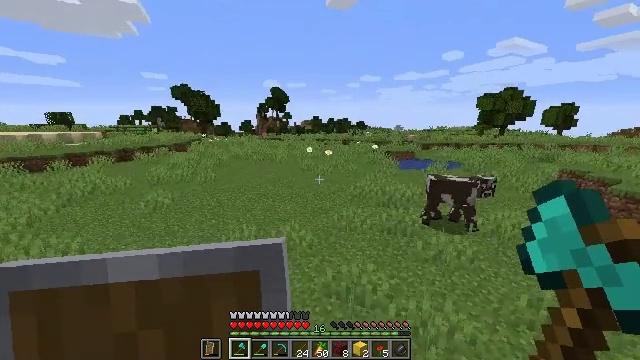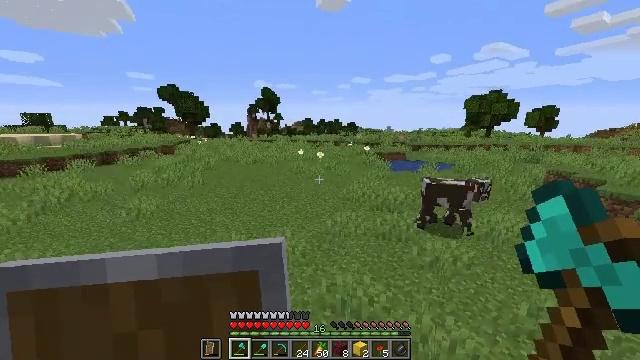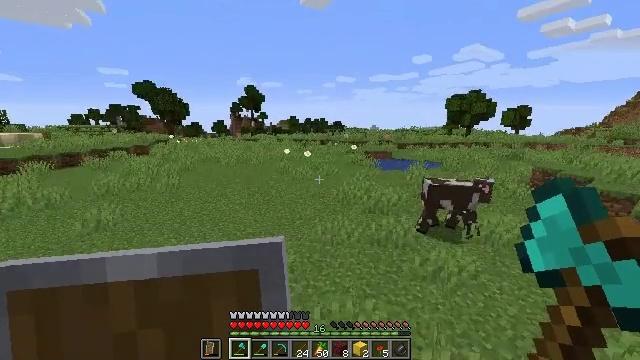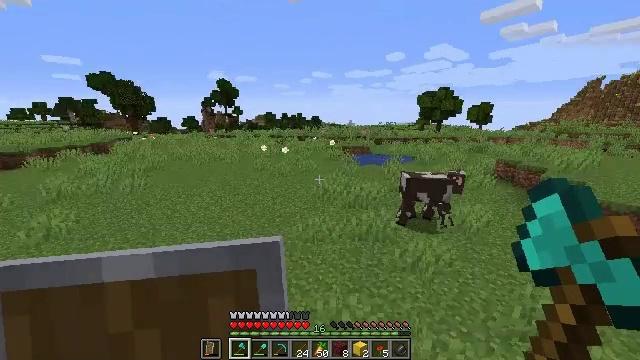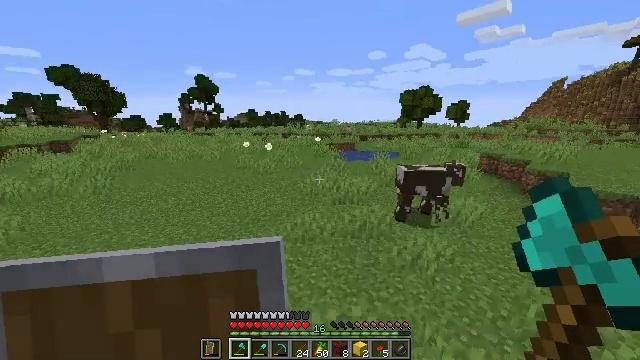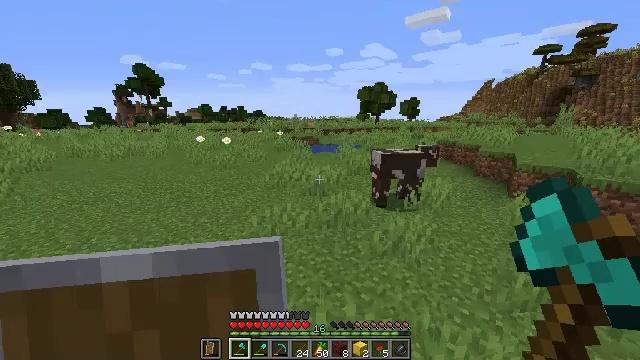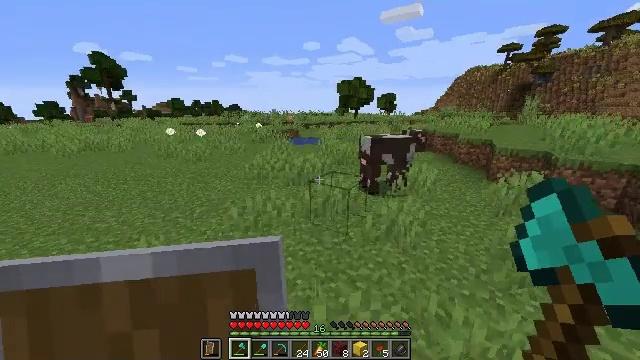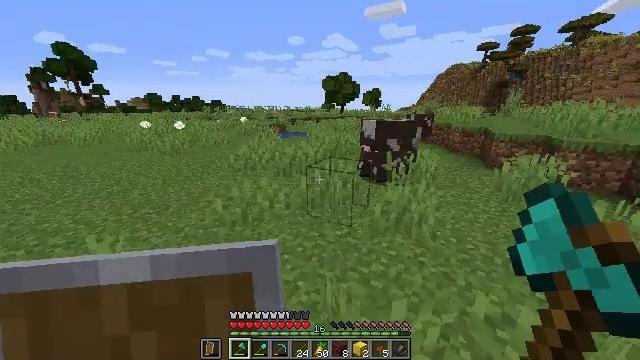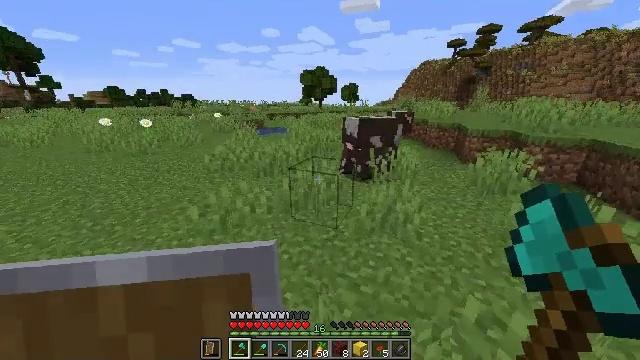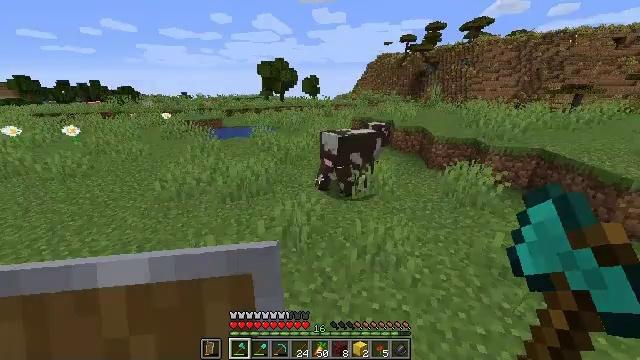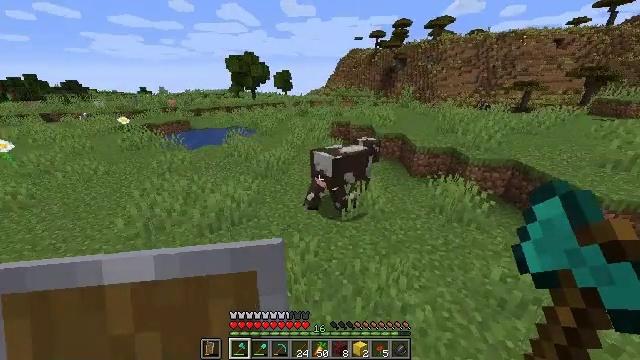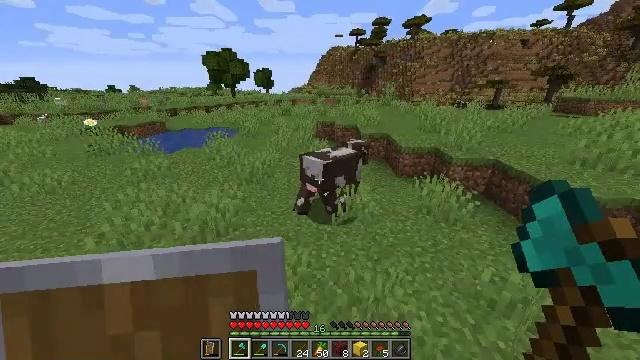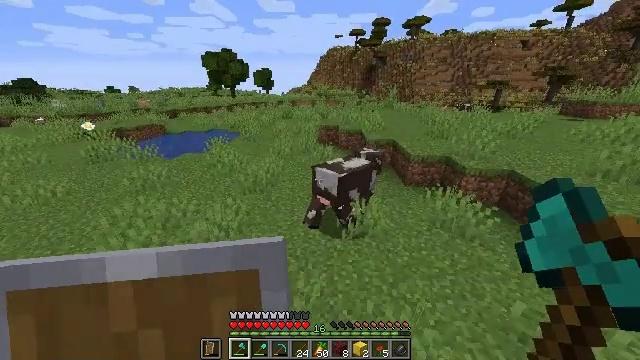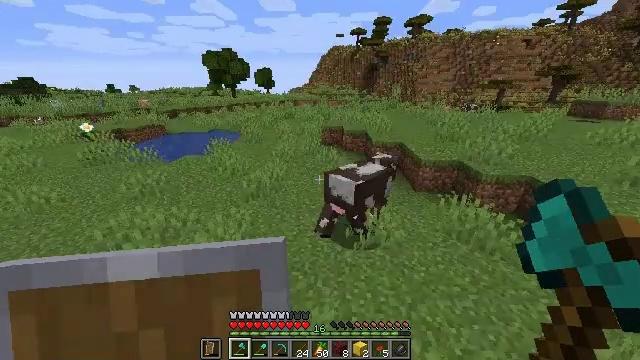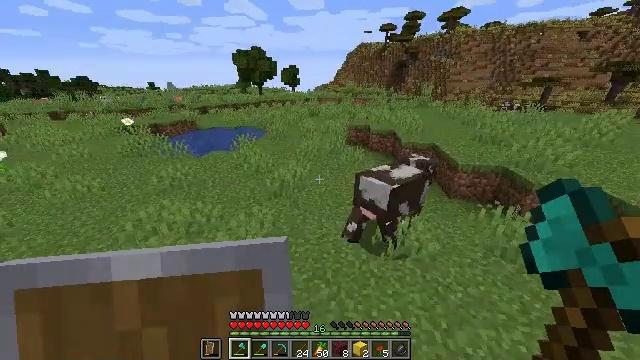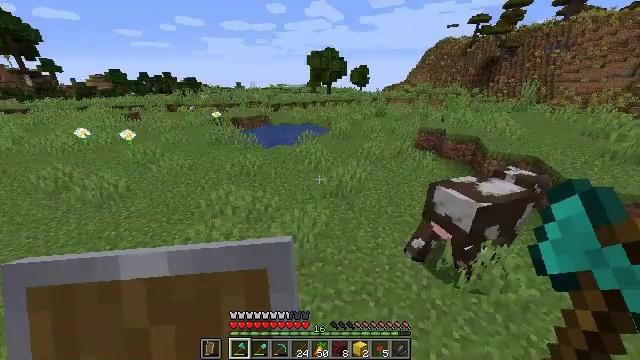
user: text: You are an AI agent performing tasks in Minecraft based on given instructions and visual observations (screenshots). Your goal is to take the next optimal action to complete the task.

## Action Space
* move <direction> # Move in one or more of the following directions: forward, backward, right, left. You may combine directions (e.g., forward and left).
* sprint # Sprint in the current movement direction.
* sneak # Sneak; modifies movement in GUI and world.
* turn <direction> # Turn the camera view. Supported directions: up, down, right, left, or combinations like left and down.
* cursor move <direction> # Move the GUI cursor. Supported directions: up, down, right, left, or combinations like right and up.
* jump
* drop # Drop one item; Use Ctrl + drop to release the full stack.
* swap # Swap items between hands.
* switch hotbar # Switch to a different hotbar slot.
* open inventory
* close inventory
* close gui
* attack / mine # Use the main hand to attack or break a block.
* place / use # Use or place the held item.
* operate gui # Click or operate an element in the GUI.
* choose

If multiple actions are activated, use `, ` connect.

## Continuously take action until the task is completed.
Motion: motion action
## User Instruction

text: Remove a carrot from the inventory.
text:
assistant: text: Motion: move forward, sprint, turn right, jump
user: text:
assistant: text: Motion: move forward, sprint, turn right, jump
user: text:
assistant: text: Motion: move forward, sprint, turn right and down, jump
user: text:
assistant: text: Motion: move forward, sprint, turn right, jump
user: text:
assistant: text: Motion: move forward, sprint, turn right, jump
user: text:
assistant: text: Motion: move forward, sprint, turn right and down, jump
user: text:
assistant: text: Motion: move forward, sprint, turn right, jump
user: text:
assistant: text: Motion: move forward, sprint, turn right and down, jump
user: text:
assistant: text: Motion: move forward, sprint, turn right and down, jump
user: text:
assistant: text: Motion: move forward, sprint, turn right and down, jump
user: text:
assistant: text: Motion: move forward, sprint, turn right, jump
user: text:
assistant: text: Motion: move forward, sprint, jump
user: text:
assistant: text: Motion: move forward, sprint, jump
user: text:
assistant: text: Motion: move forward, sprint, turn left, jump
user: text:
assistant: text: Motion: move forward, sprint, turn left, jump
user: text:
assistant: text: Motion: move forward, sprint, turn left, jump
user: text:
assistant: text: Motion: move forward, sprint, turn left and up, jump
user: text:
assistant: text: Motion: move forward, sprint, turn left, jump
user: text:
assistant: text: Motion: move forward, sprint, turn left, jump
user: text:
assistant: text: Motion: move forward, sprint, turn left and up, jump
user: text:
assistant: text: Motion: move forward, sprint, turn left, jump
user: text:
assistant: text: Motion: move forward, sprint, turn left, jump
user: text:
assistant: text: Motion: move forward, sprint, turn left, jump
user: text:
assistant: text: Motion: move forward, sprint, jump
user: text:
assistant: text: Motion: move forward, sprint, jump
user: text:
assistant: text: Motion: move forward, sprint, jump
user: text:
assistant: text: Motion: move forward, sprint, jump
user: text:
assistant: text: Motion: move forward, sprint, jump
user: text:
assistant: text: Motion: move forward, sprint, jump
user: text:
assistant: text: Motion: move forward, sprint, turn right, jump